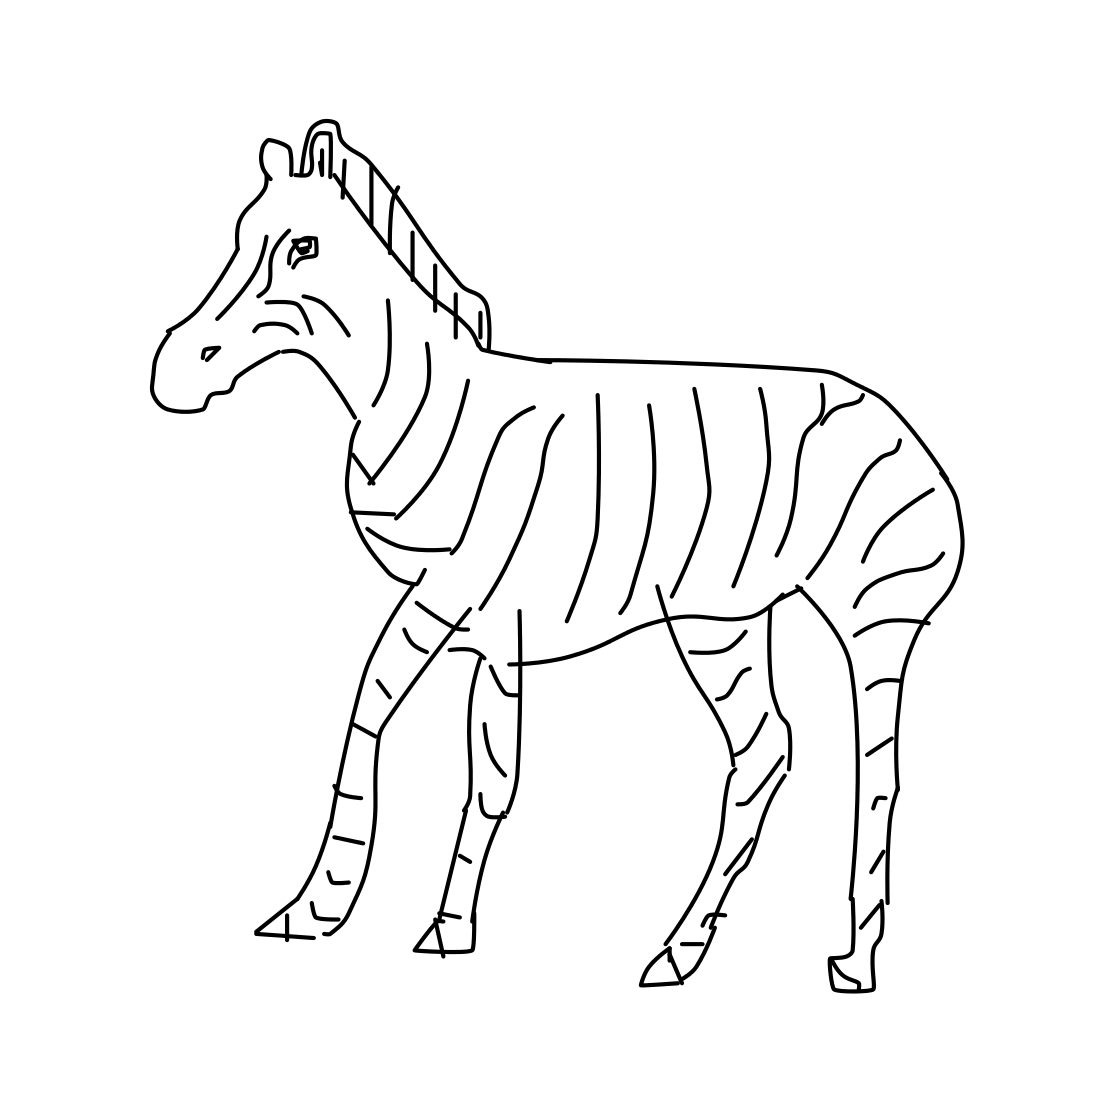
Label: zebra